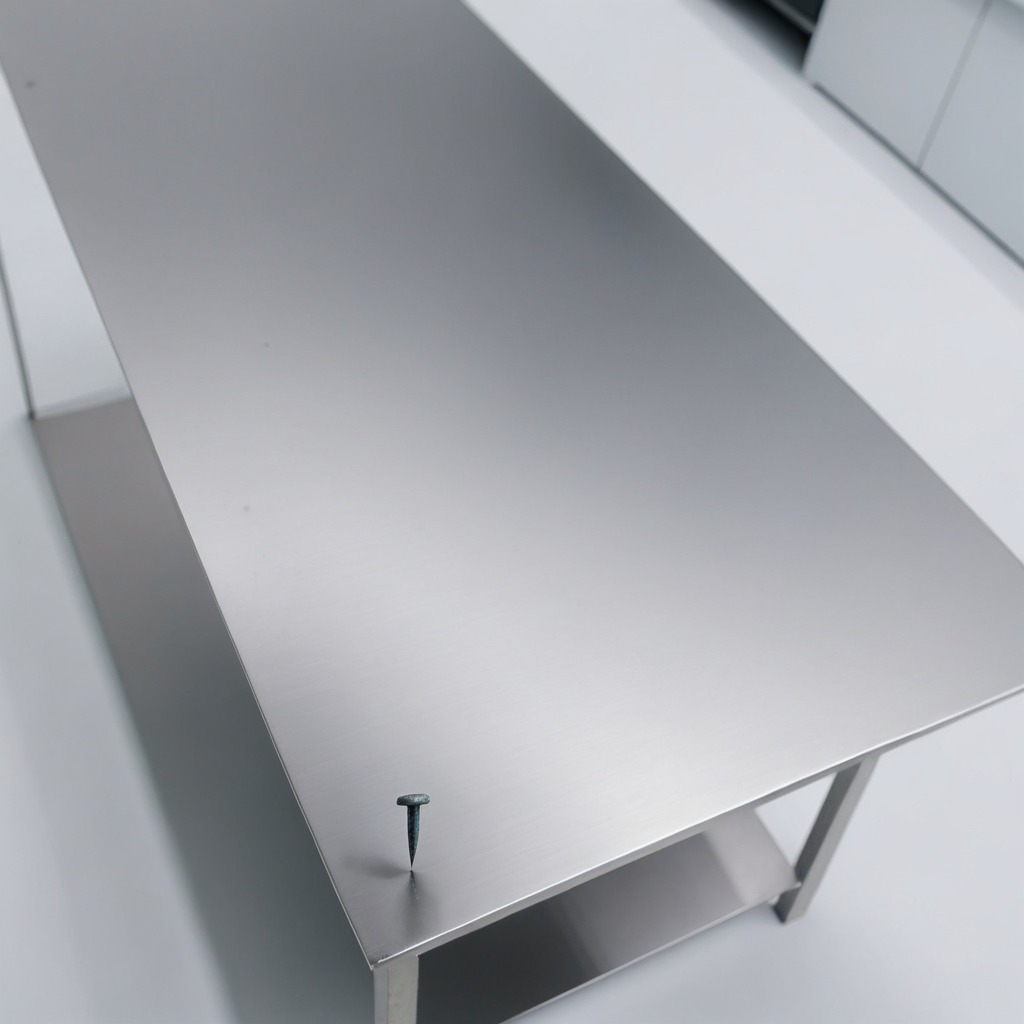
An iron nail lies on the stainless steel table in a high-end prototyping lab.